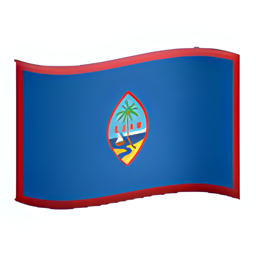
Name: flag for guam
Emoji: 🇬🇺
Group: Flags
Sub-group: country-flag